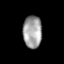
Tissue: lung
Cell type: Epithelial cells
Senescence score: 0.1741
Nuclear area (px): 595
Mean DAPI intensity: 161.896